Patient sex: M
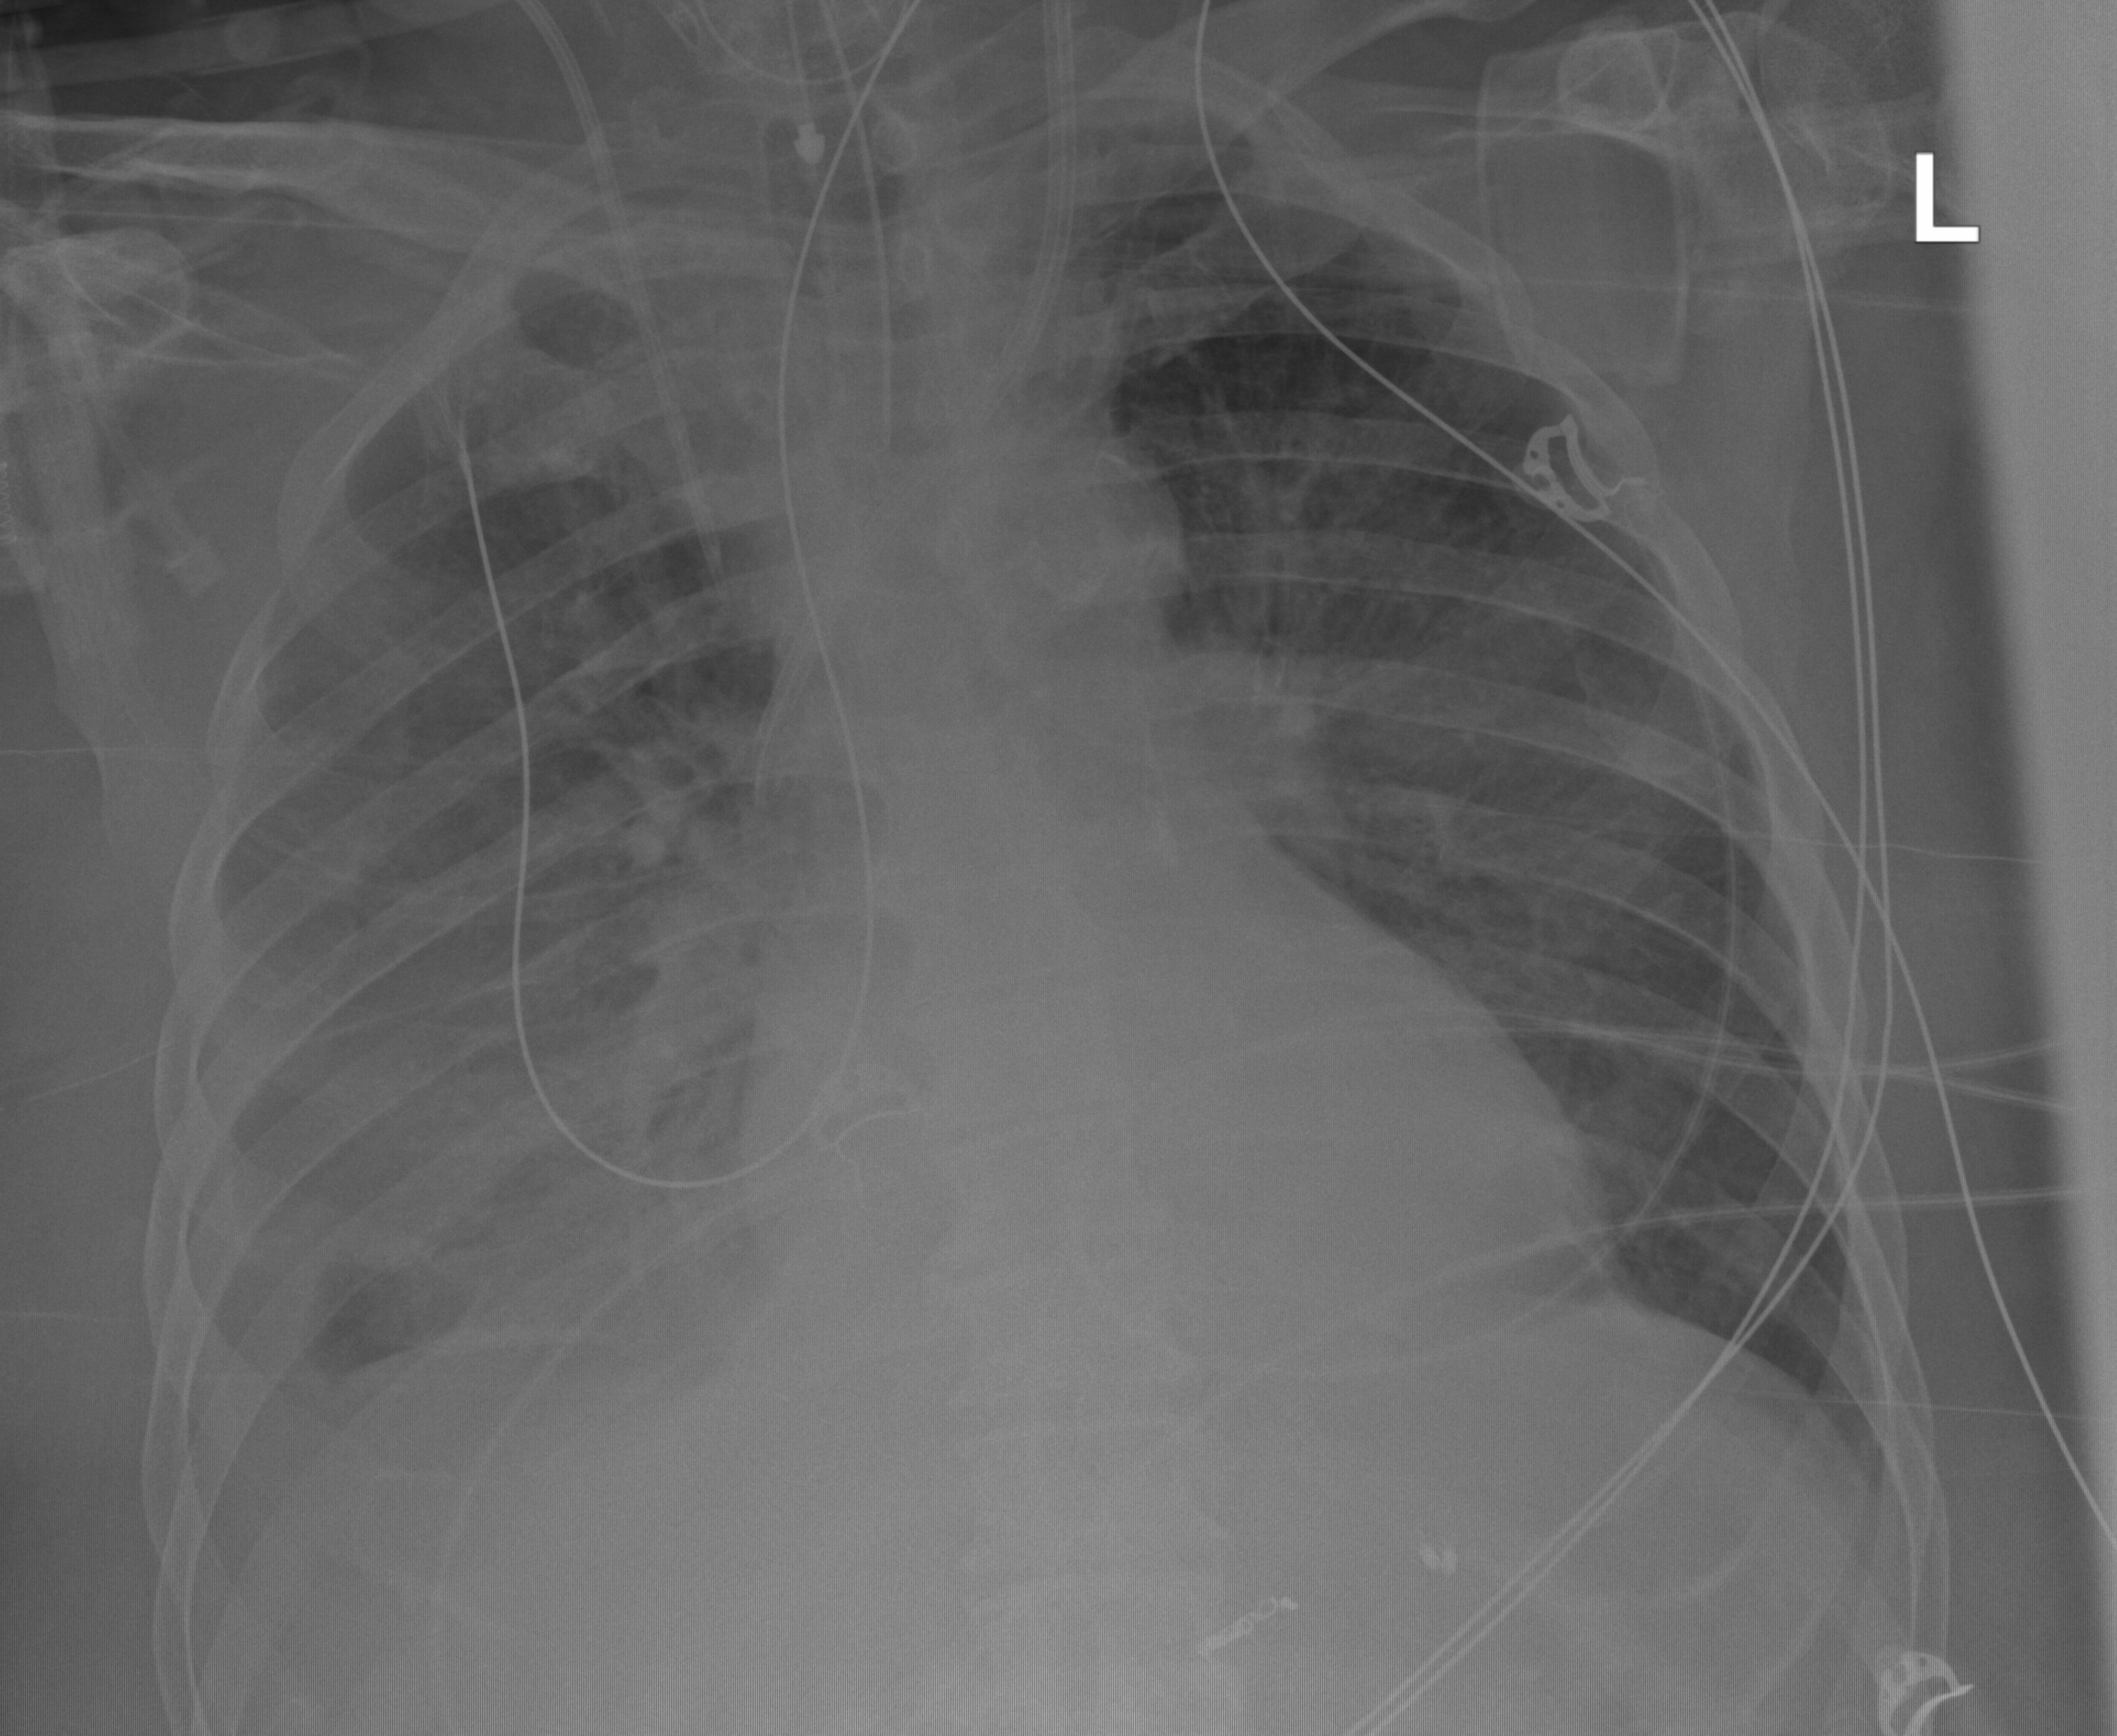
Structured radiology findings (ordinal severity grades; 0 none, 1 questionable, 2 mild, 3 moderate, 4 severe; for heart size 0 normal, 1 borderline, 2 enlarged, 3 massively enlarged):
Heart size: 0
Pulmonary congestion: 2
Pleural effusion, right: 2
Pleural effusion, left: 0
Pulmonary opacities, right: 1
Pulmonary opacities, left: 1
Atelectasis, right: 2
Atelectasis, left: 0